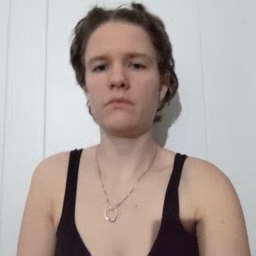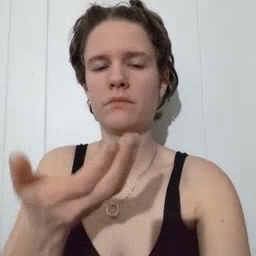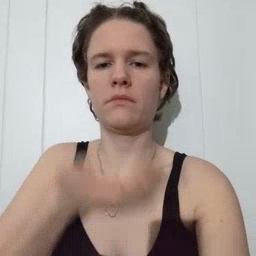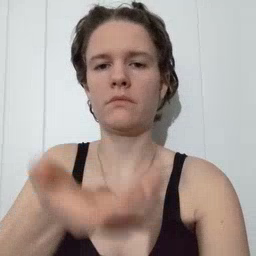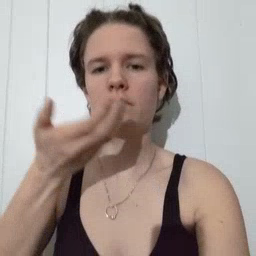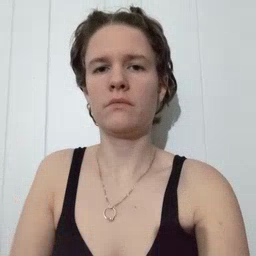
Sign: cereal